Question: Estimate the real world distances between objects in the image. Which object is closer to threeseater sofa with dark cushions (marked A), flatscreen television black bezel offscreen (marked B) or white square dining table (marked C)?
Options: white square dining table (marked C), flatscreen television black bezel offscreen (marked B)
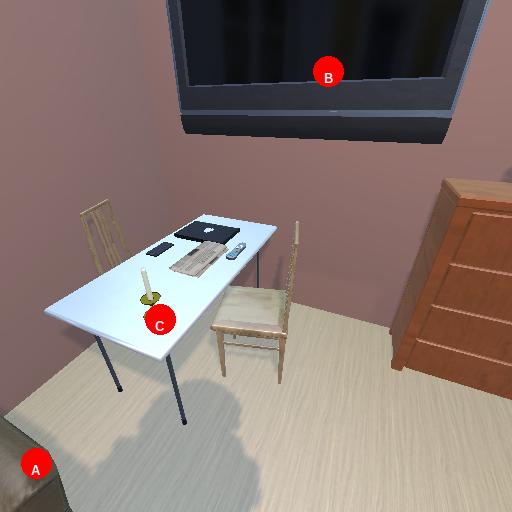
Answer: white square dining table (marked C)